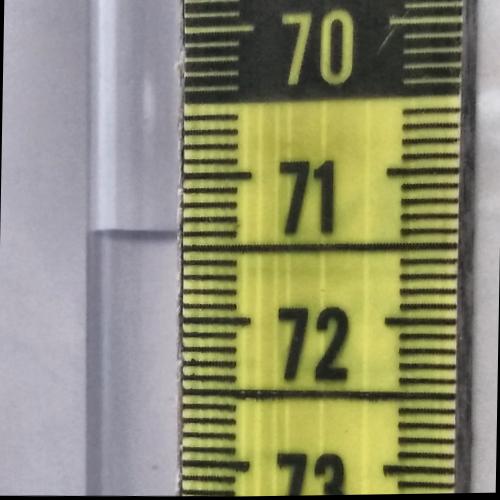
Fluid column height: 71.4 cm